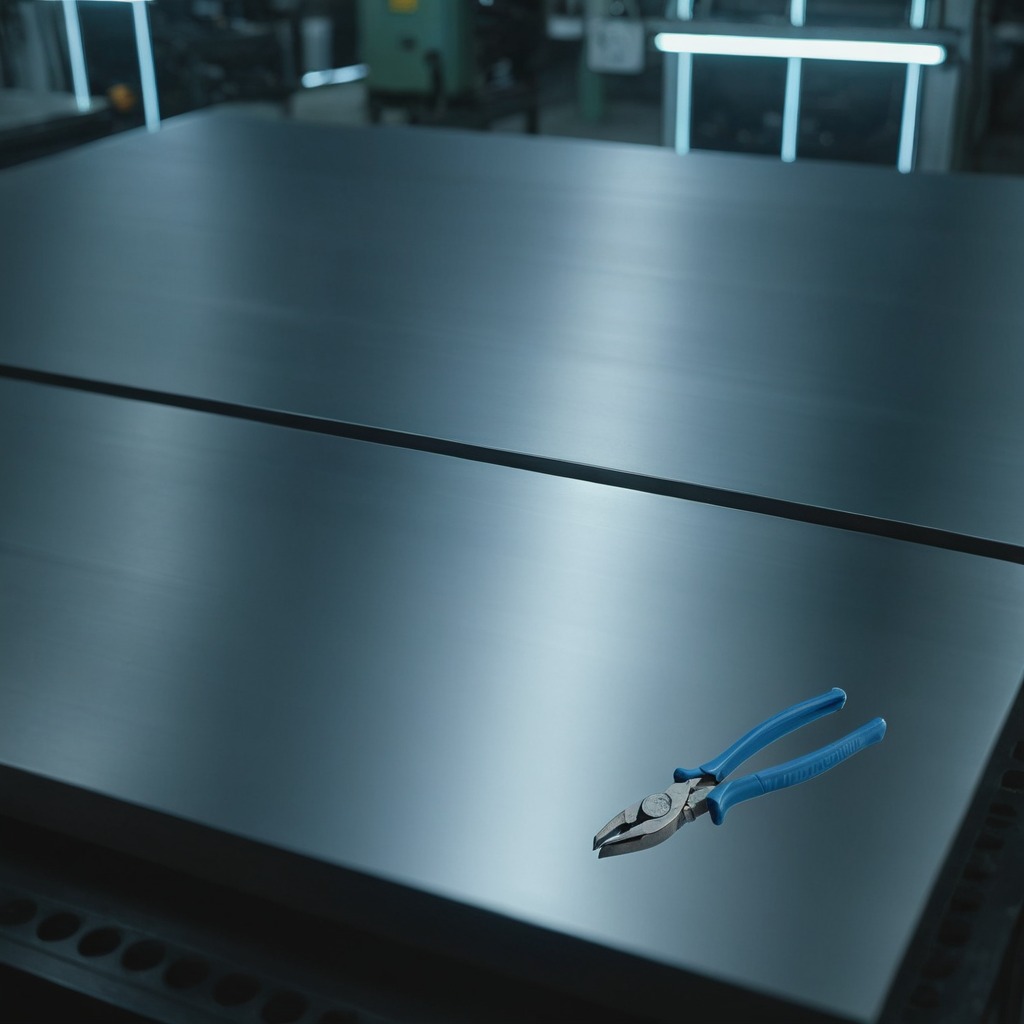
A plier is lying on the metal table.